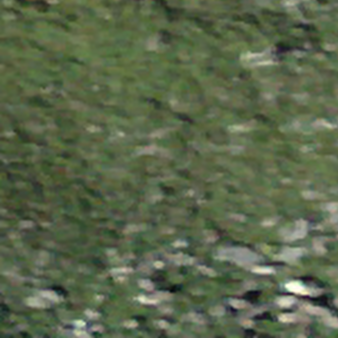
Label: other